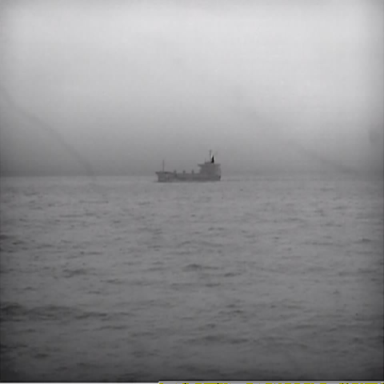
There is a liner in the infrared image.